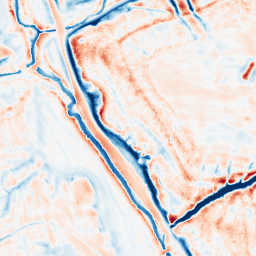
Category: edge_preserving
Decomposition family: bilateral
Decomposition parameters: d: 21
sigma_color: 75
sigma_space: 75
Upsampling method: sinc_hamming
Upsampling parameters: scale: 8
kernel_size: 16
Upsampling scale: 8